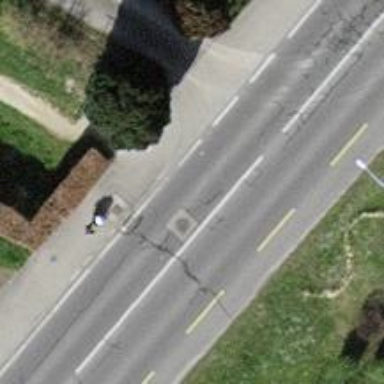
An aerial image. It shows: Primary highway with asphalt surface. There is track cycleway on the left.